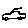
Label: car